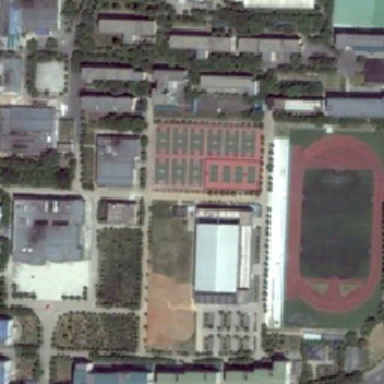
Some buildings and green trees are near the school playground .